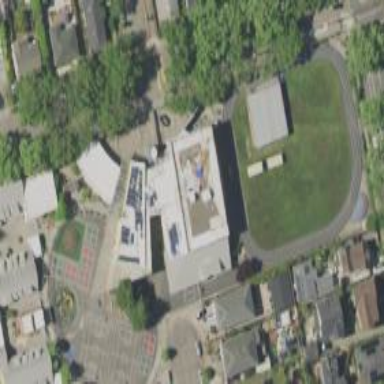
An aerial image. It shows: School building.